Interaction volume radius: 5 \u00c5
Interaction volume height: 10 \u00c5
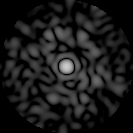
Disorder parameter: 0.8416